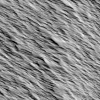
Atmospheric dust classification: not_dusty